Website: lowes
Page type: billing-address
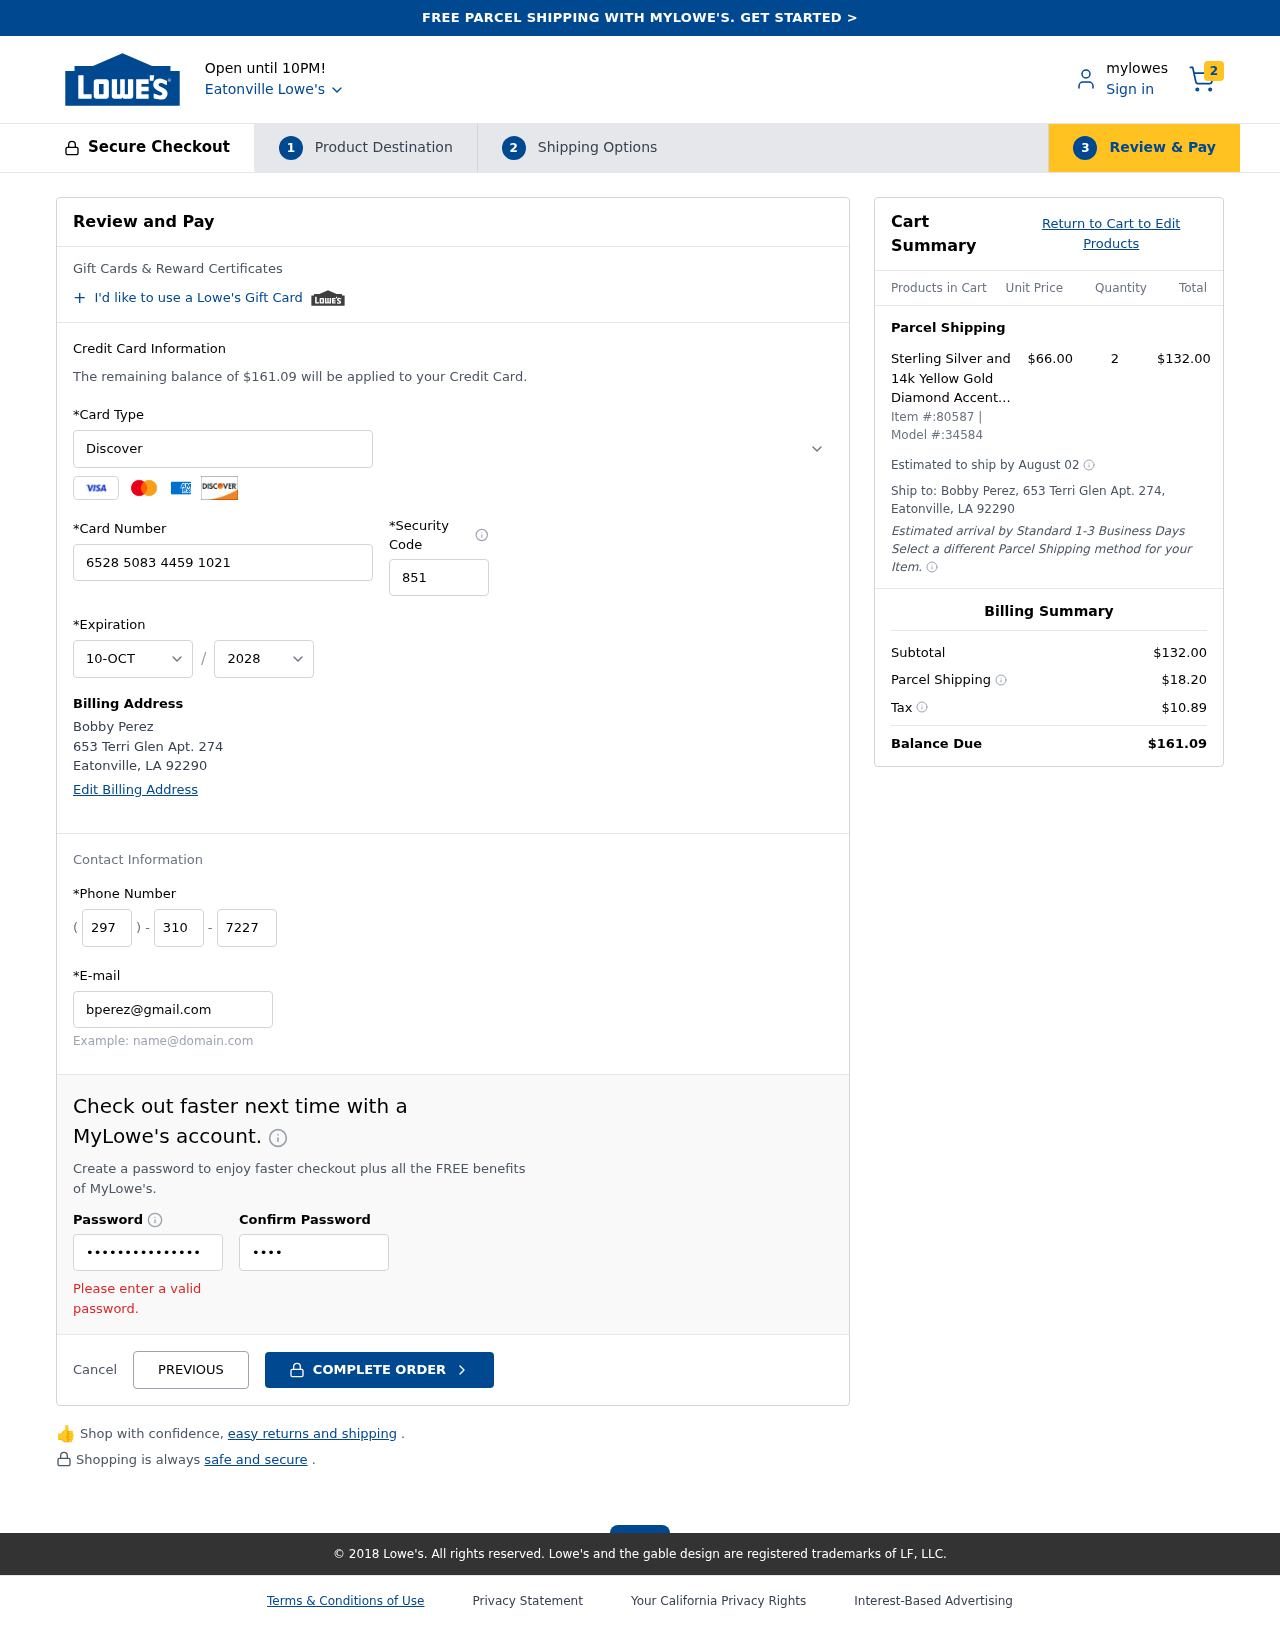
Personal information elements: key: PII_CARD_CVV
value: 851
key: PII_CARD_EXPIRY_MONTH
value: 10
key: PII_CARD_EXPIRY_YEAR
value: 28
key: PII_CARD_NUMBER
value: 6528 5083 4459 1021
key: PII_CARD_TYPE
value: Discover
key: PII_CITY
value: Eatonville
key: PII_CITY_STATE_ZIP
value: Eatonville, LA 92290
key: PII_EMAIL
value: bperez@gmail.com
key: PII_FULLNAME
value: Bobby Perez
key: PII_PHONE_AREA
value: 297
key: PII_PHONE_PREFIX
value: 310
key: PII_PHONE_SUFFIX
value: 7227
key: PII_STREET
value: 653 Terri Glen Apt. 274
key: PII_FULLNAME2
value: Bobby Perez
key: PII_STATE_ABBR
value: LA
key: PII_POSTCODE
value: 92290
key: PII_POSTCODE_FULL
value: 92290
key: PII_CITY_STATE
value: Eatonville, LA
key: PII_POSTCODE_NUMERIC
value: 92290
Product elements: key: PRODUCT1_NAME
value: Sterling Silver and 14k Yellow Gold Diamond Accent Freshwater Cultured Pearl Stud Earrings (7mm)
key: PRODUCT1_PRICE
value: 66
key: PRODUCT1_QUANTITY
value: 2
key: PRODUCT_ITEM_NUMBER
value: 80587
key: PRODUCT_MODEL_NUMBER
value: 34584
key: PRODUCT1_LINE_TOTAL
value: $132.00
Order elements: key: ORDER_NUM_ITEMS
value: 2
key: ORDER_TOTAL
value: $161.09
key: ORDER_SHIPPING_DATE
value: August 02
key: ORDER_SUBTOTAL
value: $132.00
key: ORDER_SHIPPING_COST
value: $18.20
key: ORDER_TAX
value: $10.89